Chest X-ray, PA view. Patient: 52 years old, sex F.
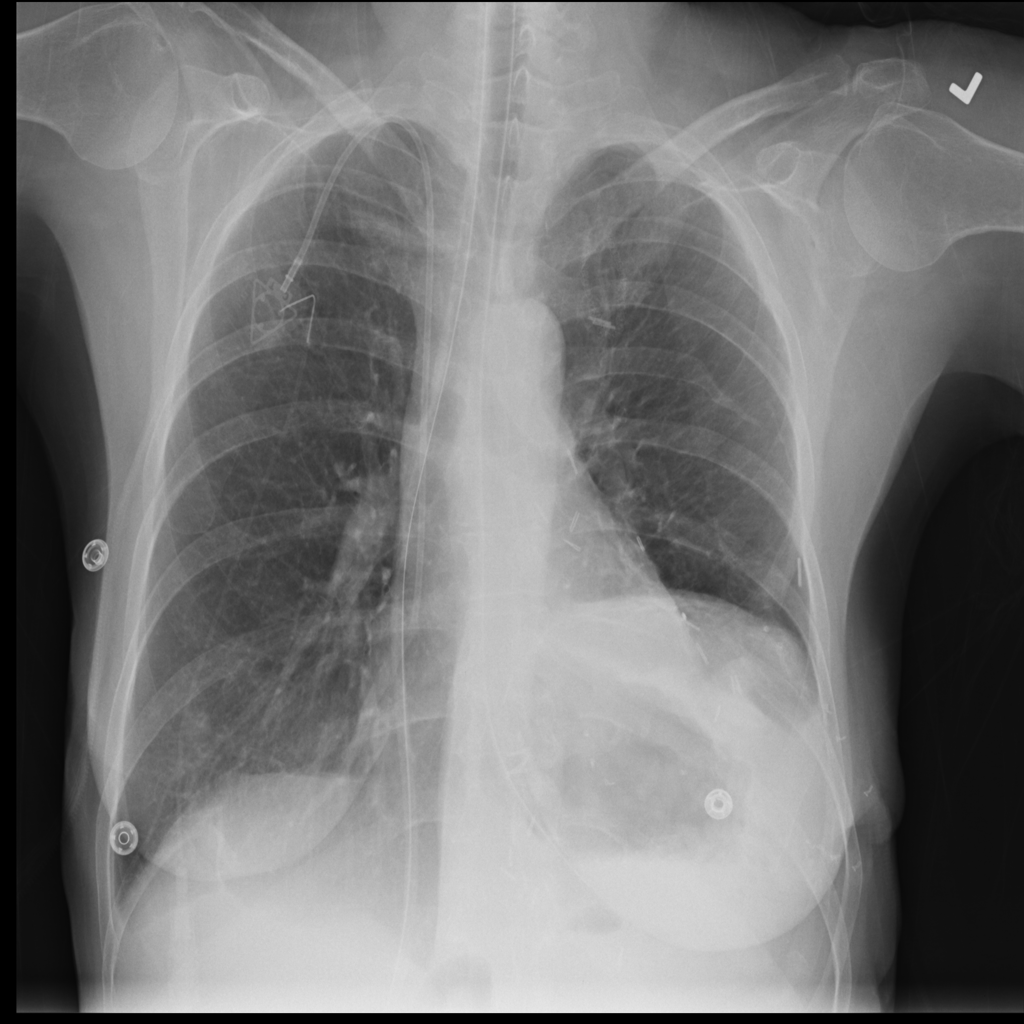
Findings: No Finding